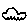
Label: cloud